Небольшую шайбу толкнули вверх вдоль наклонной плоскости с углом наклона $\alpha$ с начальной скоростью $v_{0}$.
Через какое время $t_{0}$ шайба вернётся в исходную точку при отсутствии трения?
При каких значениях коэффициента трения шайба возвратится назад?
Определите время $t_{\mu}$ возврата шайбы в исходную точку при наличии трения.
При каком значении коэффициента трения $\mu$ время $t_{\mu}$ будет равно $t_{0}$ - времени возврата шайбы при отсутствии трения?
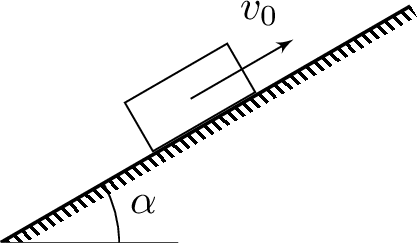
Через какое время $t_{0}$ шайба вернётся в исходную точку при отсутствии трения?
Решение: При отсутствии трения время возврата: $$ t_{0}=\frac{2 v_{0}}{g \sin \alpha}. $$
Ответ: $$ t_{0}=\frac{2 v_{0}}{g \sin \alpha}. $$

При каких значениях коэффициента трения шайба возвратится назад?
Решение: При наличии сухого трения шайба скользит вверх по наклонной плоскости с отрицательным ускорением, равным по модулю: $$ a_{1}=g(\sin \alpha+\mu \cos \alpha). $$ Время $t_{1}$ подъёма шайбы до остановки: $$ t_{1}=\frac{v_{0}}{a_{1}}=\frac{v_{0}}{g(\sin \alpha+\mu \cos \alpha)}. $$ При этом шайба до остановки пройдёт путь: $$ s=v_{0} t_{1}-\frac{a_{1} t_{1}^{2}}{2}=\frac{v_{0} t_{1}}{2}=\frac{v_{0}^{2}}{2 g(\sin \alpha+\mu \cos \alpha)}. $$ После остановки в верхней точке шайба начнёт скользить вниз по наклонной плоскости при условии $\mu<\operatorname{tg} \alpha$. В этом случае ускорение шайбы: $$ a_{2}=g(\sin \alpha-\mu \cos \alpha). $$ Время $t_{2}$ спуска найдём по формуле $t_{2}^{2}=2 S / a_{2}$: $$ t_{2}=\frac{v_{0}}{g} \frac{1}{\sqrt{\sin ^{2} \alpha-\mu^{2} \cos ^{2} \alpha}}. $$
Ответ: $$ a_{2}=g(\sin \alpha-\mu \cos \alpha). $$

Определите время $t_{\mu}$ возврата шайбы в исходную точку при наличии трения.
Решение: Время $t_{\mu}$ возврата шайбы: $$ t_{\mu}=t_{1}+t_{2}=\frac{v_{0}}{g}\left(\frac{1}{\sin \alpha+\mu \cos \alpha}+\frac{1}{\sqrt{\sin ^{2} \alpha-\mu^{2} \cos ^{2} \alpha}}\right). $$ Введём обозначение: $$ x=\frac{\mu}{\operatorname{tg} \alpha}. $$ Тогда выражение для $t_{\mu}$ можно преобразовать к виду: $$ t_{\mu}=\frac{v_{0}}{g \sin \alpha}\left(\frac{1}{1+x}+\frac{1}{\sqrt{1-x^{2}}}\right). $$
Ответ: $$ t_{\mu}=\frac{v_{0}}{g \sin \alpha}\left(\frac{1}{1+x}+\frac{1}{\sqrt{1-x^{2}}}\right). $$

При каком значении коэффициента трения $\mu$ время $t_{\mu}$ будет равно $t_{0}$ - времени возврата шайбы при отсутствии трения?
Решение: При $x \rightarrow 1$ время $t_{\mu} \rightarrow \infty$. Найдём условие, при котором $t=t_{0}$. Приравняв $t=t_{0}$, получим: $$ \frac{1}{1+x}+\frac{1}{\sqrt{1-x^{2}}}=2. $$ Это уравнение можно привести к виду $$ 1+2 x=\sqrt{\frac{1+x}{1-x}}, \quad \text { откуда } \quad 2 x^{3}-x=0. $$ Так как $x \geq 0$, находим корни $x_{1}=0$ и $x_{2}=1 / \sqrt{2}$. Корень $x=0$ соответствует движению без трения. Следовательно, нам подходит только корень $x_{2}$, откуда получаем ответ $$ \mu_{0}=\frac{\operatorname{tg} \alpha}{\sqrt{2}}. $$
Ответ: $$ \mu_{0}=\frac{\operatorname{tg} \alpha}{\sqrt{2}}. $$
Темы:
T, Механика, Динамика, Всероссийские, Сухое трение, Трение